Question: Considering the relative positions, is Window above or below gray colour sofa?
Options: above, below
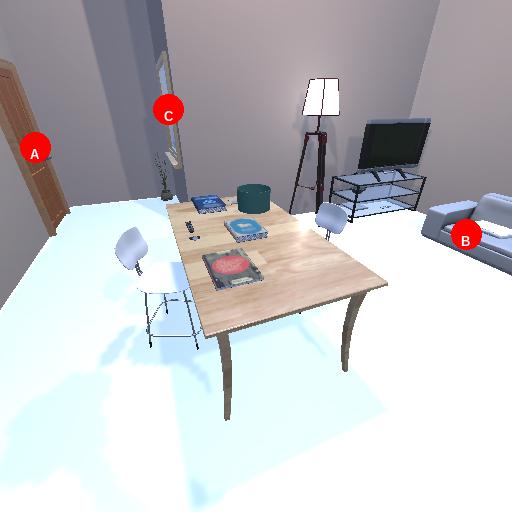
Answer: above